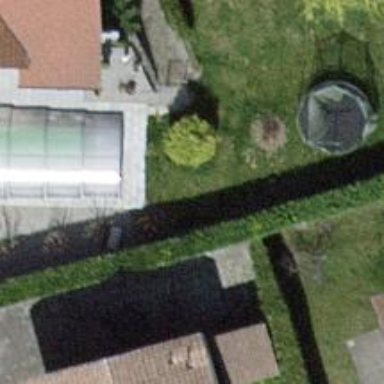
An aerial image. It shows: Hedge barrier.